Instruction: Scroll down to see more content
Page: traveler
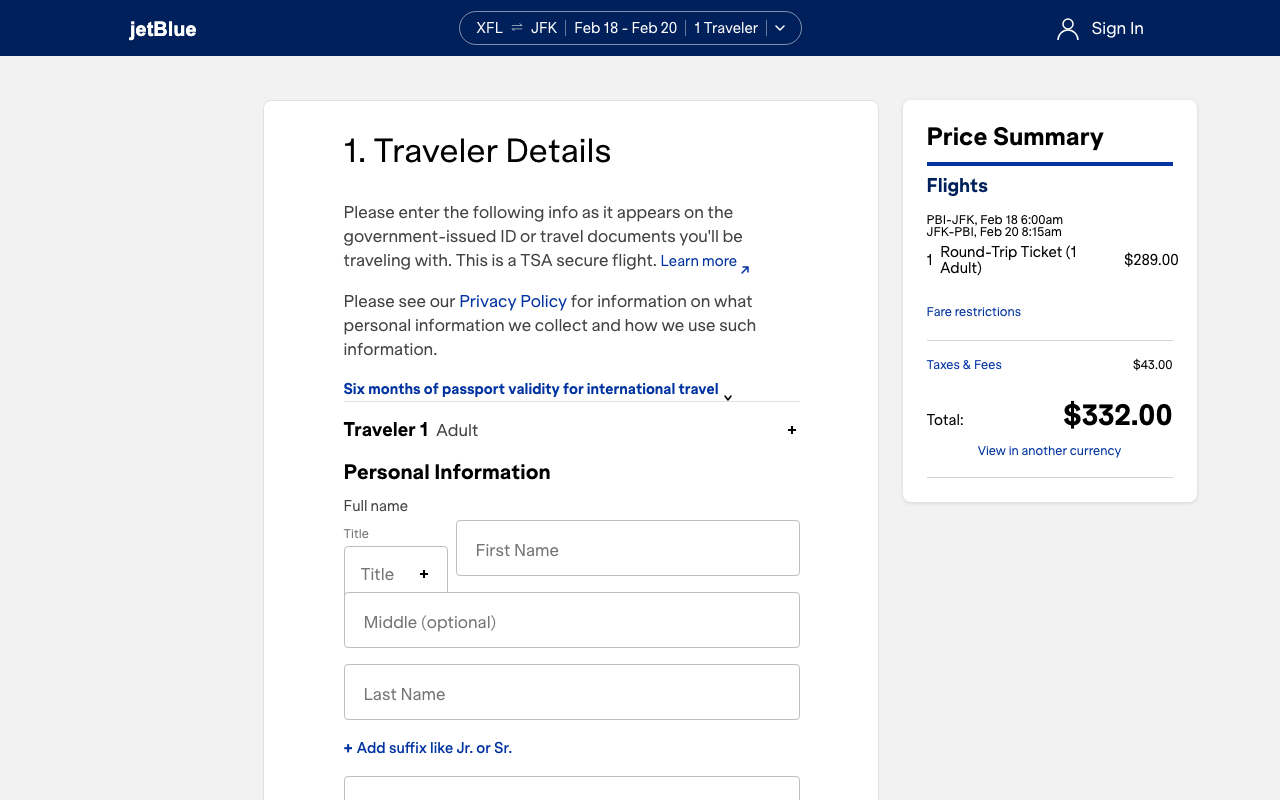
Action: scroll